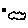
Label: cloud